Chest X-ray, PA view. Patient: 50 years old, sex M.
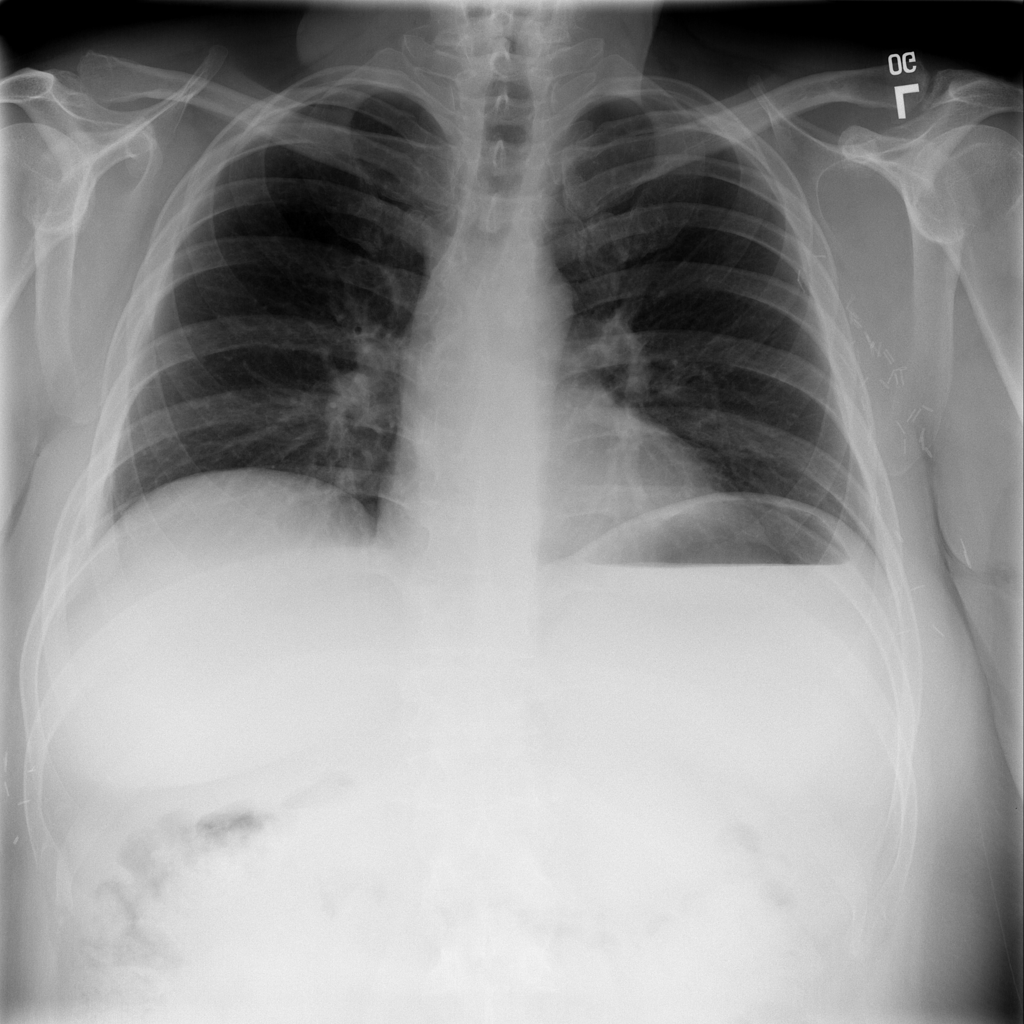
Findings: No Finding